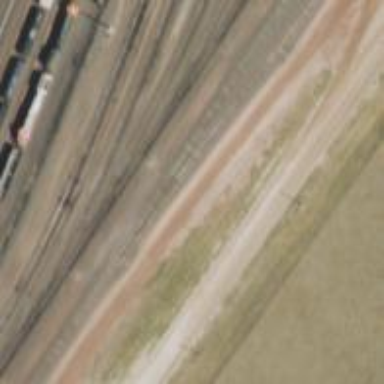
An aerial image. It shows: Railway yard used for servicing trains.